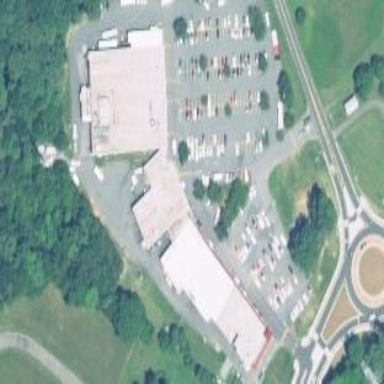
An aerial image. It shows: Retail building.